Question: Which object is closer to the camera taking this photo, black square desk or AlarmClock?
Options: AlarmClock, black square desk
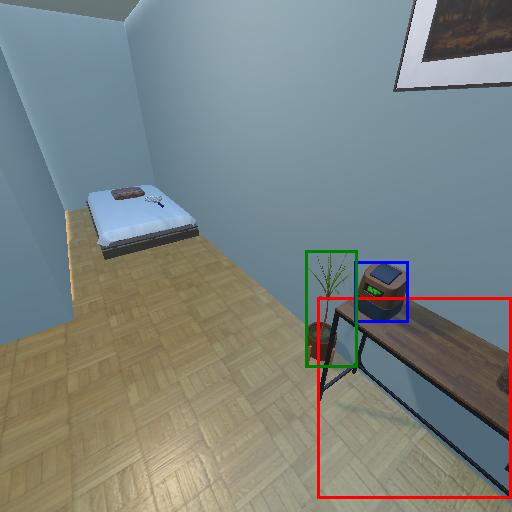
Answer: AlarmClock